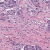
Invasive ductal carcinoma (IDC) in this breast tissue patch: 1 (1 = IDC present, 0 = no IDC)